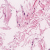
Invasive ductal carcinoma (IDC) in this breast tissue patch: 0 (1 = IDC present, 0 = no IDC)